Question: vim is showing a strange outline on the space character and a following lowercase p.

I have done a few tests, it's not only affecting p characters after a semicolon, the following line of code displays this bug as well:
'''
/* a perfectly executed plan */
'''
Both of the 'p' characters and the spaces before them are affected by this weird bug.
I'm on Mac OSX 10.8.3 using Terminal Version 2.3 (309)
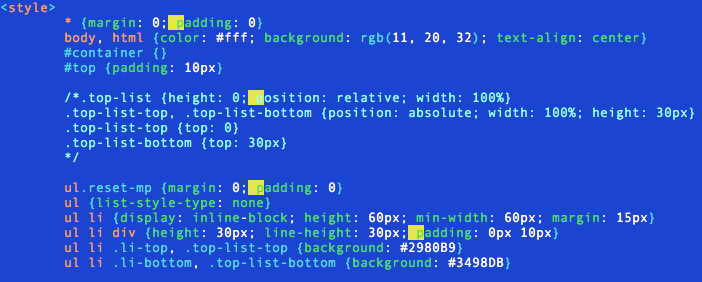
Answer: It could be search highlighting if the last search you did with forward slash () was '/ p'. Try searching for something else or disabling search highlighting:
'''
:set nohlsearch
'''